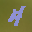
Label: 4